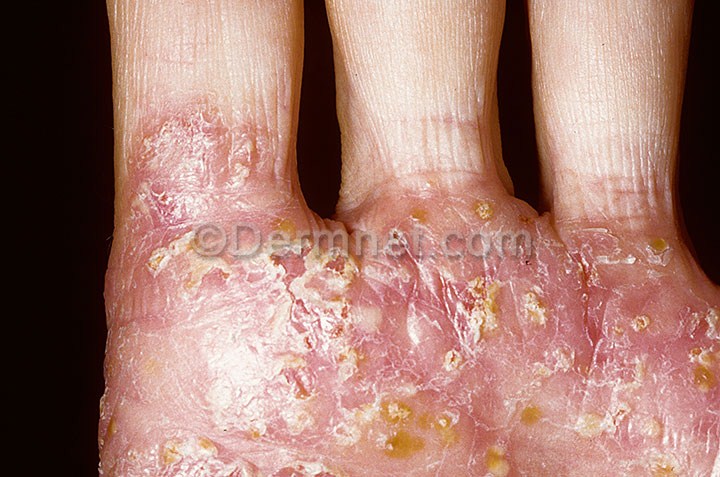
Disease: Eczema Photos